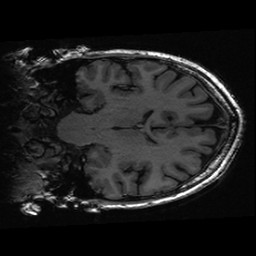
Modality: T1w
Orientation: coronal
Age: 48
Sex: female